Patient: sex F, age 58
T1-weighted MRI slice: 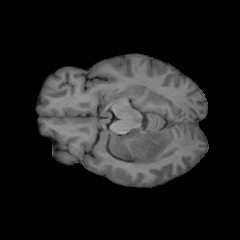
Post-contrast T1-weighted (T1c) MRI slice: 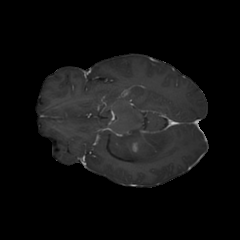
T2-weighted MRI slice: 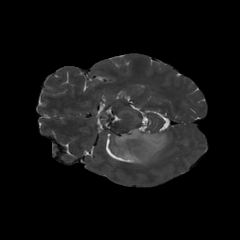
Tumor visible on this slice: yes
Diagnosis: Glioblastoma, IDH-wildtype
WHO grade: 4